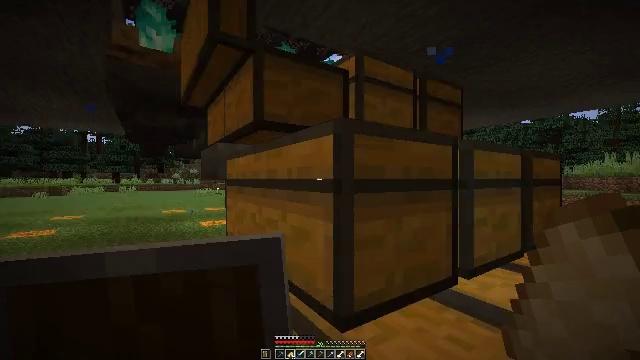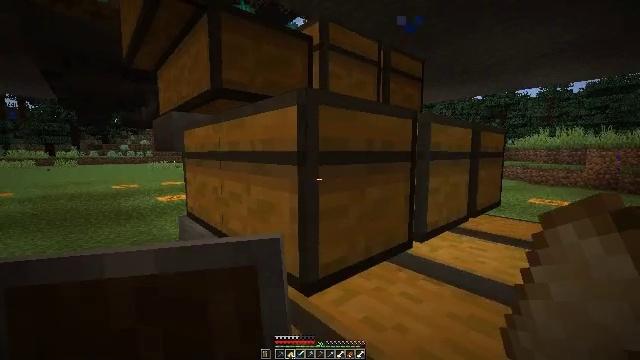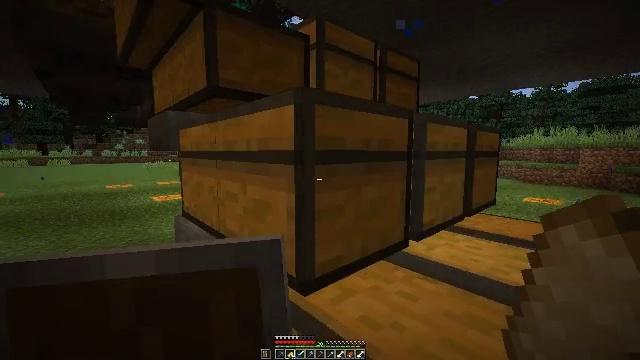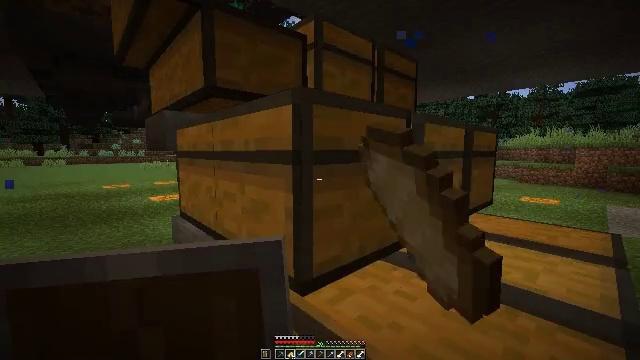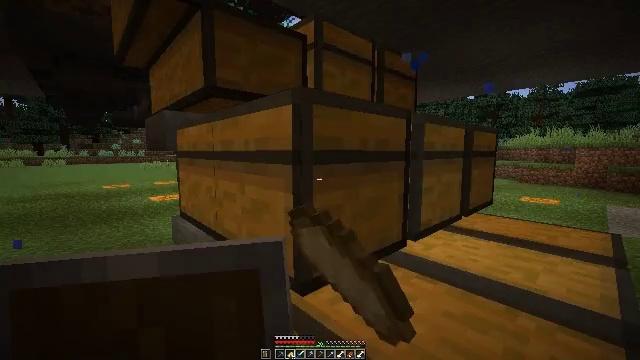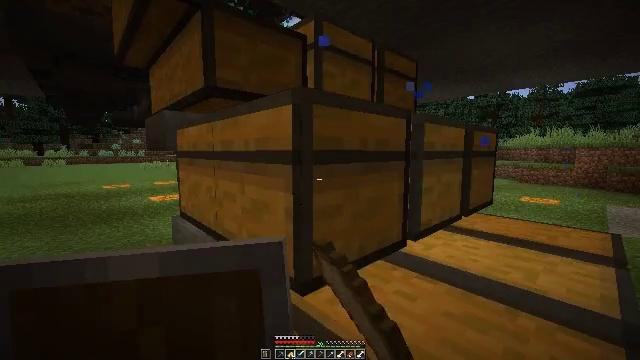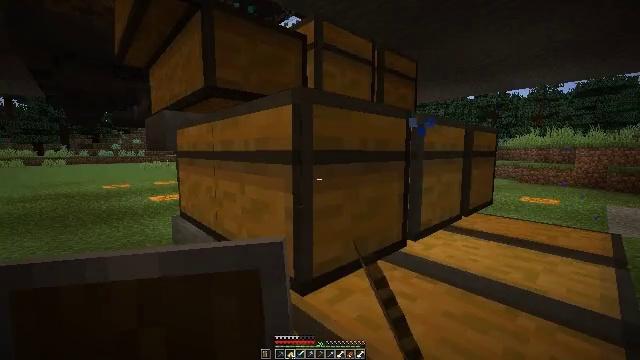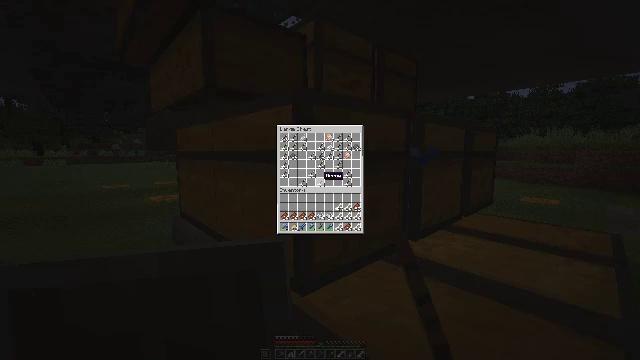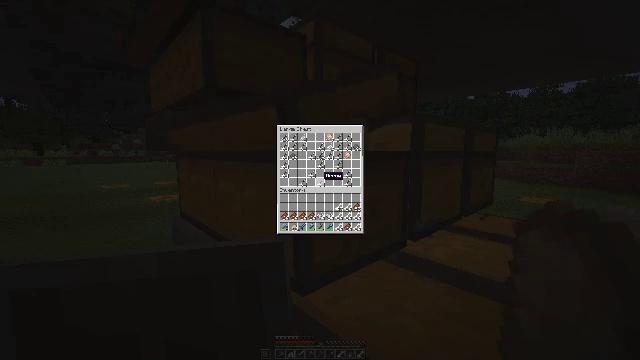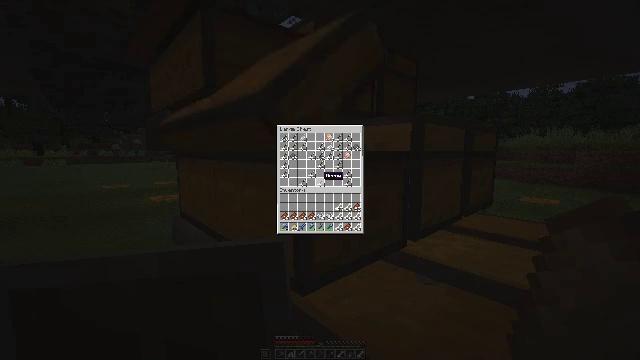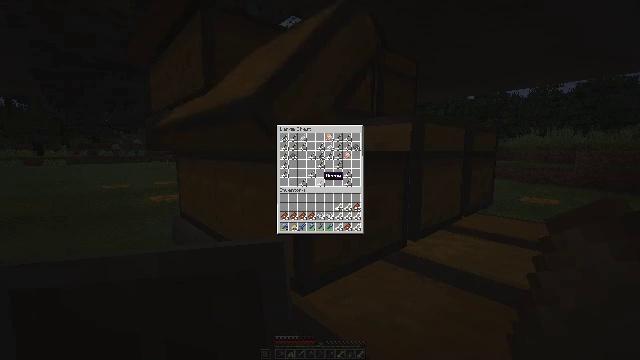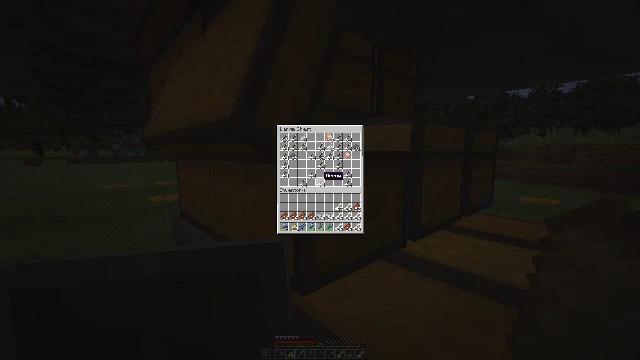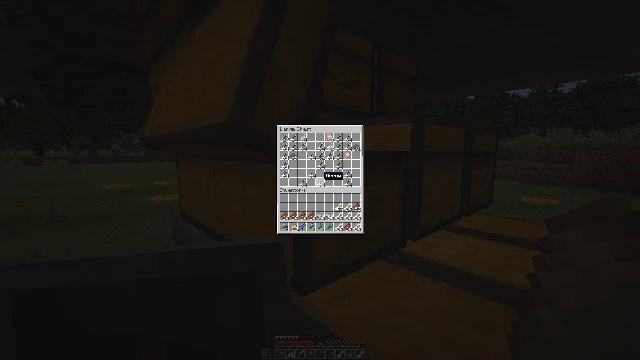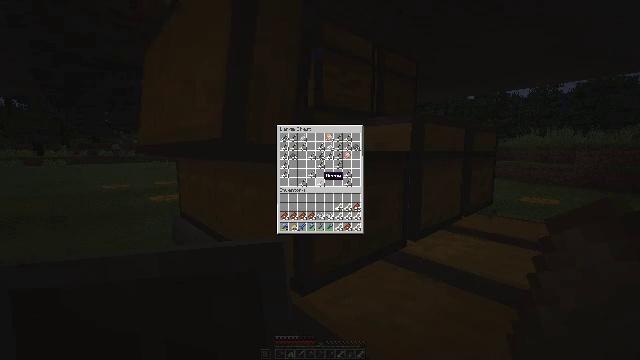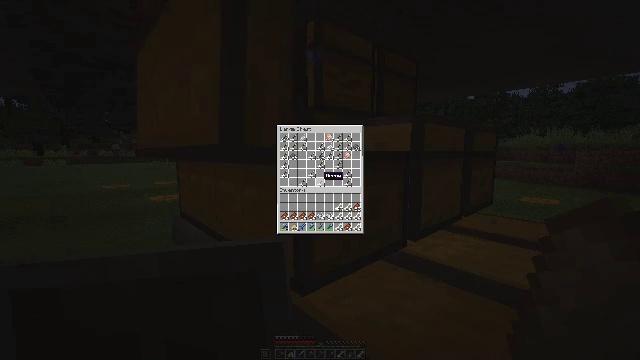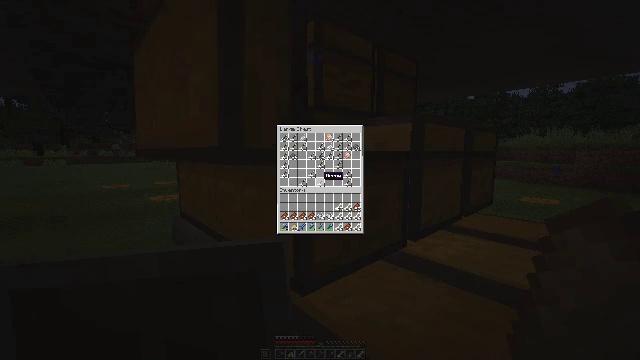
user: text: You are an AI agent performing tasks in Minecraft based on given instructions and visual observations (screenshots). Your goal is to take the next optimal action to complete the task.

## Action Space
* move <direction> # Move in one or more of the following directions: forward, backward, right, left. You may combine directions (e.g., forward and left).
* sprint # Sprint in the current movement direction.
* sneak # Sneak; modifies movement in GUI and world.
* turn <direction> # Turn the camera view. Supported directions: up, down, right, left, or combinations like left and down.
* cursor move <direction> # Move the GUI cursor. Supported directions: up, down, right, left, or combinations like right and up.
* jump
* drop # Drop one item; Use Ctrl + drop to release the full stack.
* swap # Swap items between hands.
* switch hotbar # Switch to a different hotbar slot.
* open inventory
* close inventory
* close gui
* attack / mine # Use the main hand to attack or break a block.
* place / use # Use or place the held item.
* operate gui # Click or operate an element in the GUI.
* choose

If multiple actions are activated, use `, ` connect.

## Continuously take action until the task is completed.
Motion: motion action
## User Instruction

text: Retrieve items from the blue shulker box by mining it.
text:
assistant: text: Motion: turn right and down
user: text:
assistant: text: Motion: use / place
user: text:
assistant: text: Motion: use / place
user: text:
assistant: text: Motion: use / place
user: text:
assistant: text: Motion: use / place
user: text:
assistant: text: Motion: no_op
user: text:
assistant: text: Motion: no_op
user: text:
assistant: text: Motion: no_op
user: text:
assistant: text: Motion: no_op
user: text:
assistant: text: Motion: no_op
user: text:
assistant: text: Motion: no_op
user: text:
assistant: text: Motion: no_op
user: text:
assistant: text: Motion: no_op
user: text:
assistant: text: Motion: no_op
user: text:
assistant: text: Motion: no_op
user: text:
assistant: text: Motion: turn right and down
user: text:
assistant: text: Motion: turn right and down
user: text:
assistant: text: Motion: no_op
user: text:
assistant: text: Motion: no_op
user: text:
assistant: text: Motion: no_op
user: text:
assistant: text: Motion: no_op
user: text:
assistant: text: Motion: no_op
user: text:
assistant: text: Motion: no_op
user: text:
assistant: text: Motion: no_op
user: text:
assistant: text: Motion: no_op
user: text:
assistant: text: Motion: no_op
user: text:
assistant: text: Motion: no_op
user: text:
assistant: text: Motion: no_op
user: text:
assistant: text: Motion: no_op
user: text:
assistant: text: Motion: no_op